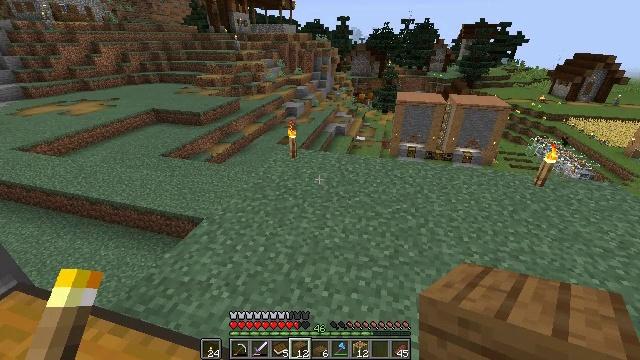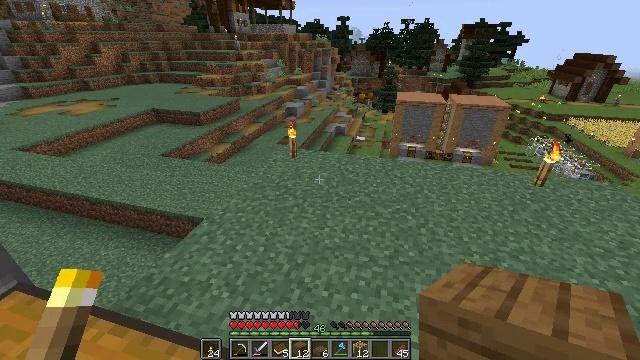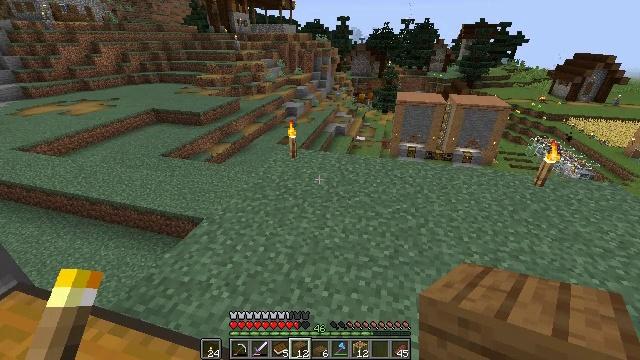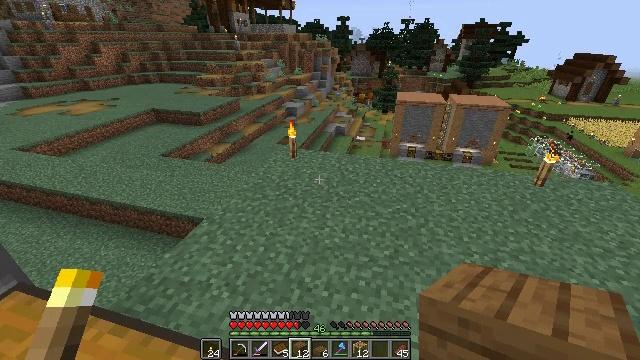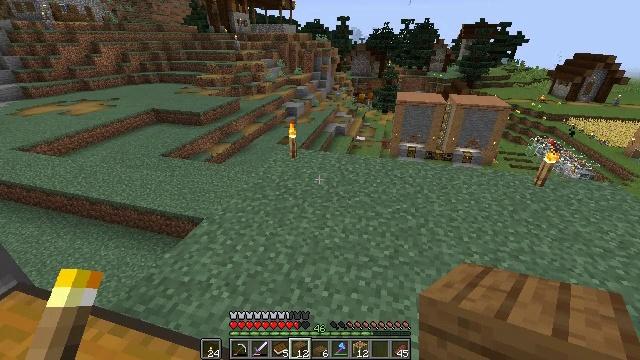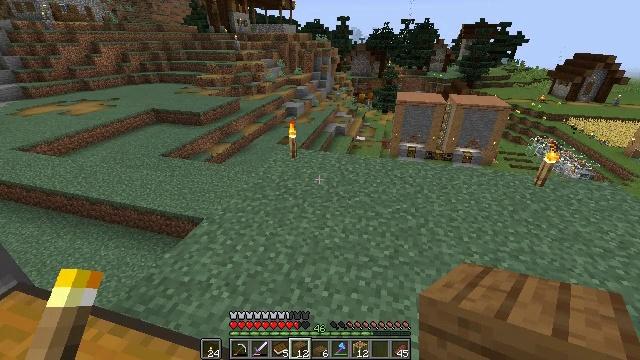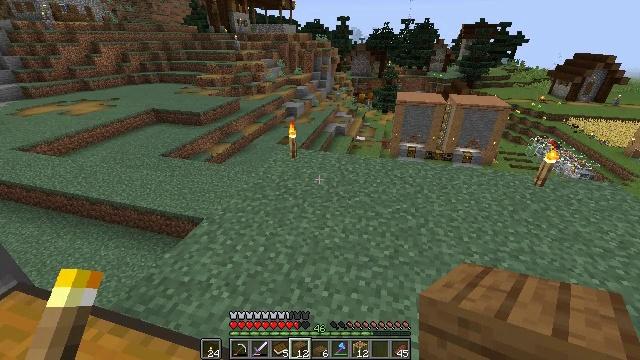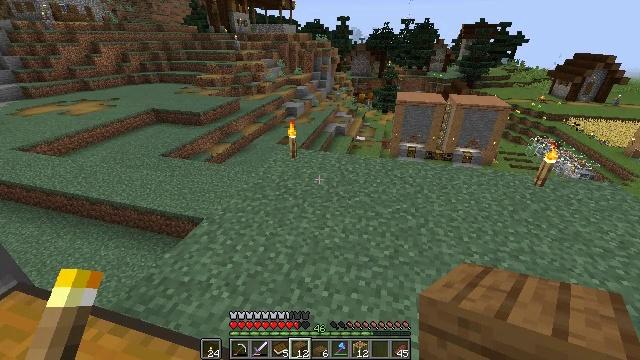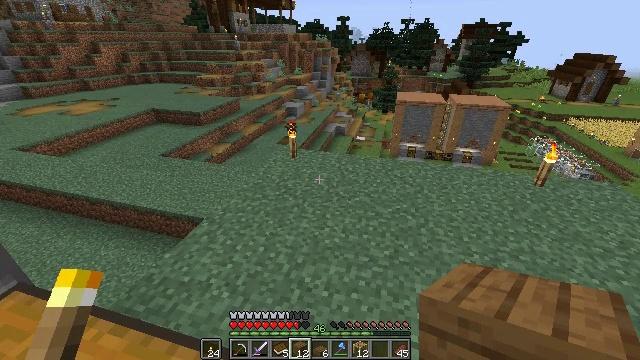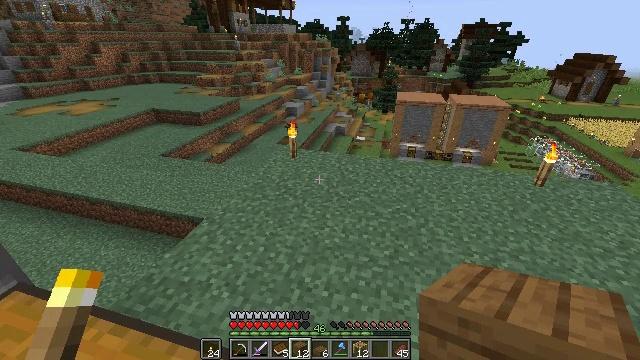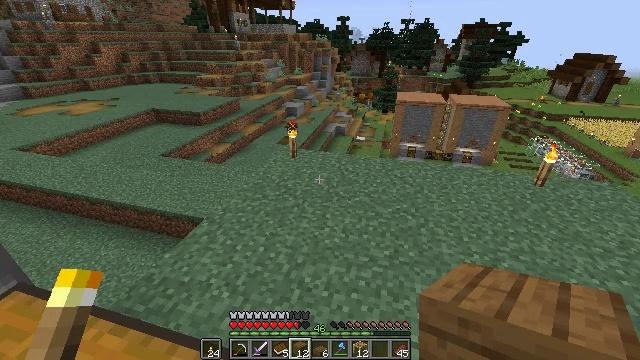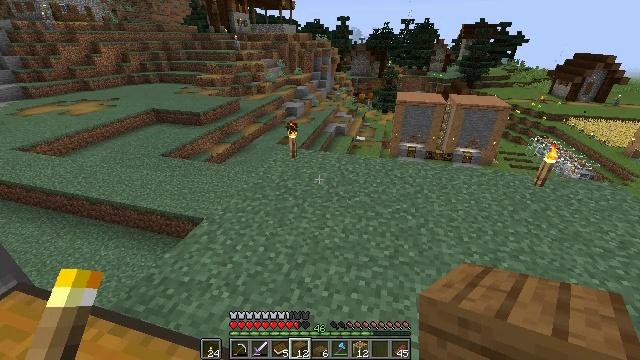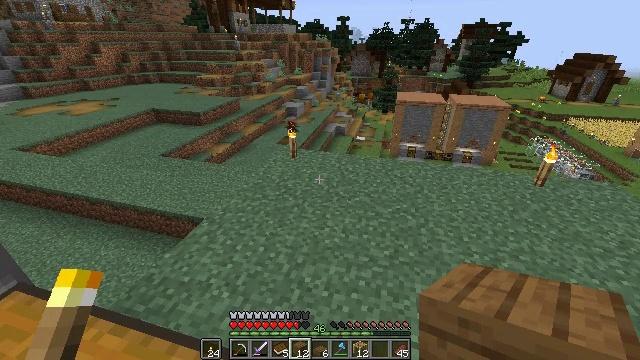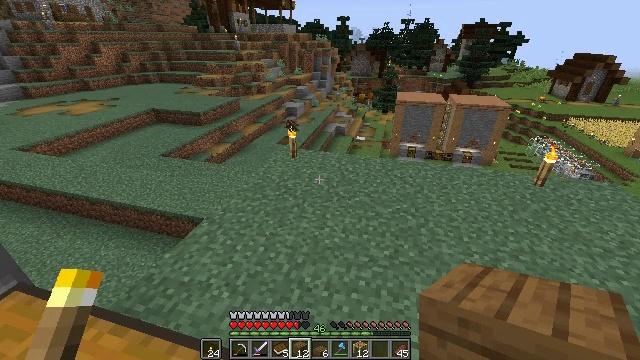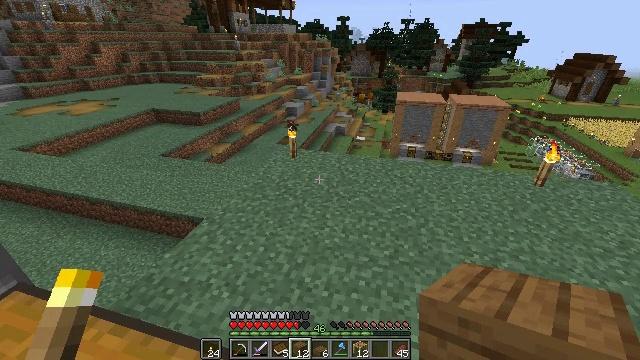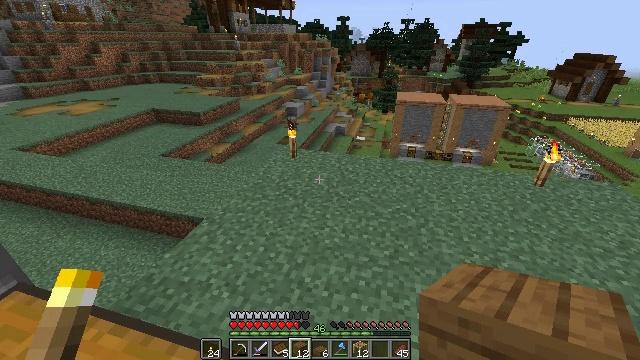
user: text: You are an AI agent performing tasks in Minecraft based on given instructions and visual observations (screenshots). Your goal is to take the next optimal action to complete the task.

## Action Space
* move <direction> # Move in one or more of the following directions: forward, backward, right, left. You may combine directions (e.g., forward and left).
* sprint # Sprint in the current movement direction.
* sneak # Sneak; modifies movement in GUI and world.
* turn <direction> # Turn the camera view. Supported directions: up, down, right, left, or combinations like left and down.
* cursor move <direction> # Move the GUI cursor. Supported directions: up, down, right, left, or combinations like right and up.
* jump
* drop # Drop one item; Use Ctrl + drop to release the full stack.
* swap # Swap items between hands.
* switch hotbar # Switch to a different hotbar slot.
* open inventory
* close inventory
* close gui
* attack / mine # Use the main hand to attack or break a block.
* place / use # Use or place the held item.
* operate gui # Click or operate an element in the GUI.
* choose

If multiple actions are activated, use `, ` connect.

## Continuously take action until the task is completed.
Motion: motion action
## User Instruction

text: Take spruce planks and sticks to craft a spruce fence gate.
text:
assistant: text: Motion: no_op
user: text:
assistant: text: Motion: no_op
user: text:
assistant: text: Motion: no_op
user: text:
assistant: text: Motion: no_op
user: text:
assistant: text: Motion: no_op
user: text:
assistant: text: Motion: no_op
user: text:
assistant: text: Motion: no_op
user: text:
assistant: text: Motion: no_op
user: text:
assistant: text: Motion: no_op
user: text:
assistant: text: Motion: no_op
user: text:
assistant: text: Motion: no_op
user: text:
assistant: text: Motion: no_op
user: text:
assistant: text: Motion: no_op
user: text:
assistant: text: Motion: no_op
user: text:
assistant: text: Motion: no_op
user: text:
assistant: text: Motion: no_op
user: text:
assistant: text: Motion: no_op
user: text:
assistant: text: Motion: no_op
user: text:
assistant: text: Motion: no_op
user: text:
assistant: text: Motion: no_op
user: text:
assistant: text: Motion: no_op
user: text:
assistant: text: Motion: no_op
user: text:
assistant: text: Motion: no_op
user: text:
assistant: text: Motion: no_op
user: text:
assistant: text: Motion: no_op
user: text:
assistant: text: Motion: no_op
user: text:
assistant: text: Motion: no_op
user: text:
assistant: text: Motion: no_op
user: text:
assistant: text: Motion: no_op
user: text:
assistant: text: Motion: no_op